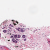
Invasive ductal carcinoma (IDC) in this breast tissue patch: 0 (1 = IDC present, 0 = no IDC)